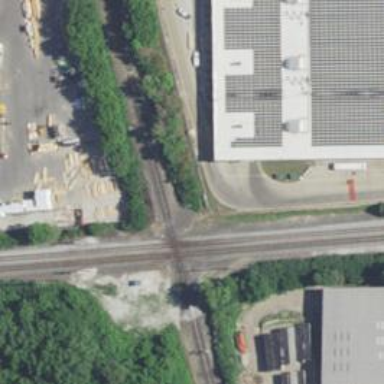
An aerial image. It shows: Railway crossing.